Question: I've added a UISearchController to my application and set it's searchBar to the 'titleView' of my 'navigationItem'.
This works but I am seeing the cancel button despite having set 'showsCancelButton' to 'false'.
'''
searchController = UISearchController(searchResultsController: searchResultsController)
searchController.searchResultsUpdater = searchResultsUpdater
// Configure the searchBar
searchController.searchBar.placeholder = "Find Friends..."
searchController.searchBar.sizeToFit()
searchController.searchBar.showsCancelButton = false
self.definesPresentationContext = true
navigationItem.titleView = searchController.searchBar
'''

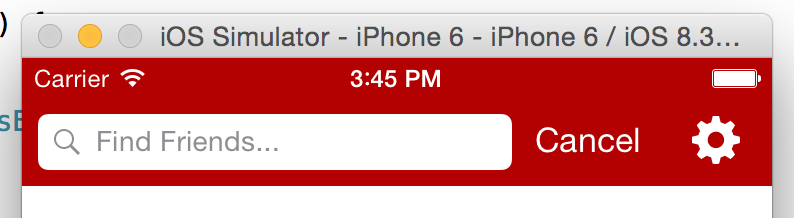
Answer: This appears to be a bug in iOS. The same behavior I've described can be seen in the example project supplied by Apple
<URL>
The documentation states that the default for this is 'NO' but this doesn't seem to be the case. Setting 'showsCancelButton' to 'NO' seems to have no effect.
I have filed a radar for this and am waiting to hear back.